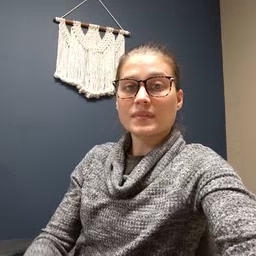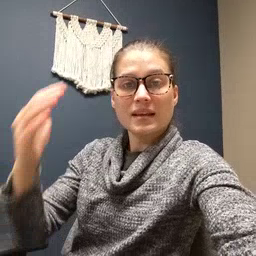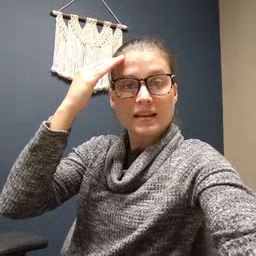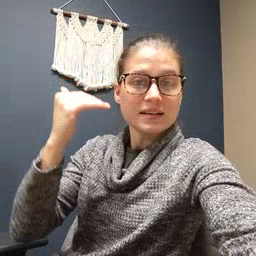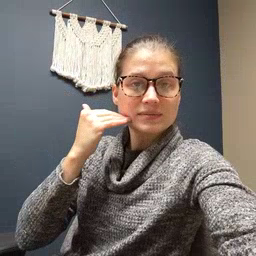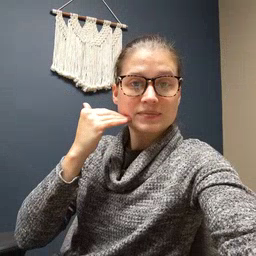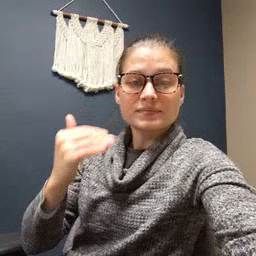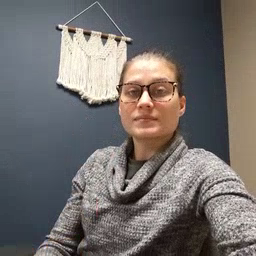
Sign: head